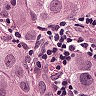
Metastatic tissue present: yes